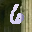
Label: 6